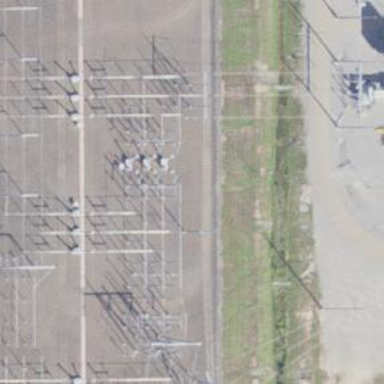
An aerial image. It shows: Switch for power supply.